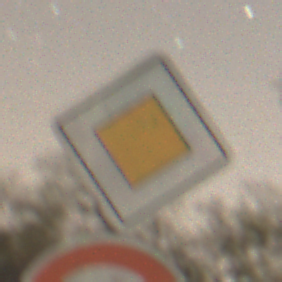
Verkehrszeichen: Vorfahrtsstrasse
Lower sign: Geschwindigkeit60
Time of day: Night
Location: Outdoor (Nature)
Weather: Clear
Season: NotSpecified
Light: Natural